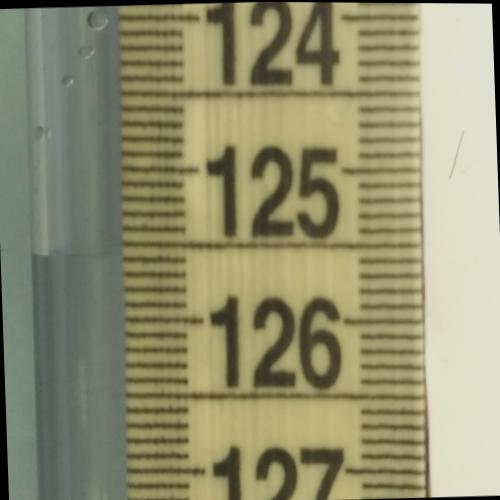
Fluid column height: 125.6 cm